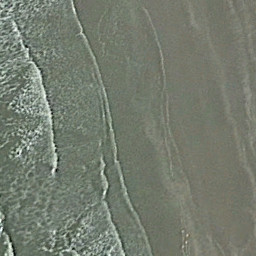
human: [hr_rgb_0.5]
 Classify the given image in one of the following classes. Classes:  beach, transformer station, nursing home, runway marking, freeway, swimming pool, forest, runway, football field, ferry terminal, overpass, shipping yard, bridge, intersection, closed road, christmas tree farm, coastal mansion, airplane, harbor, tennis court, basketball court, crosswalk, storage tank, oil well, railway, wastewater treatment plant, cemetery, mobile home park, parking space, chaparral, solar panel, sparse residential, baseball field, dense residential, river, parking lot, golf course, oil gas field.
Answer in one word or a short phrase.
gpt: beach